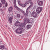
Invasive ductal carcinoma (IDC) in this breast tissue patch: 0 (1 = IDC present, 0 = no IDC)